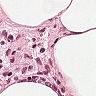
Metastatic tissue present: no